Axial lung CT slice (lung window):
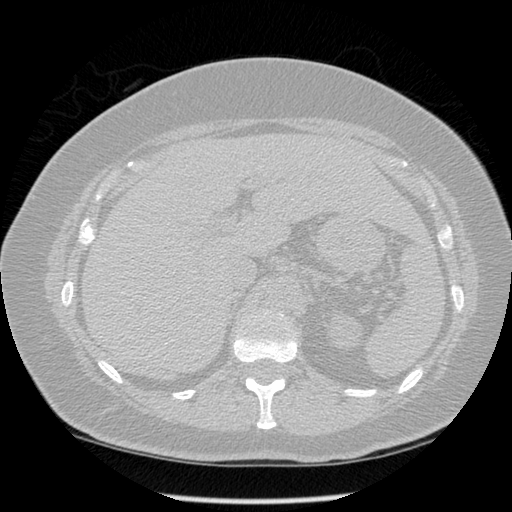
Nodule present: no